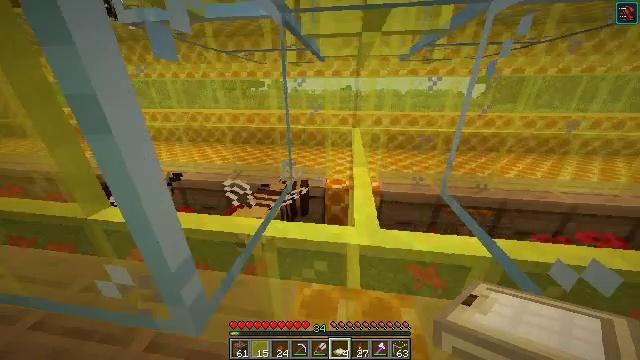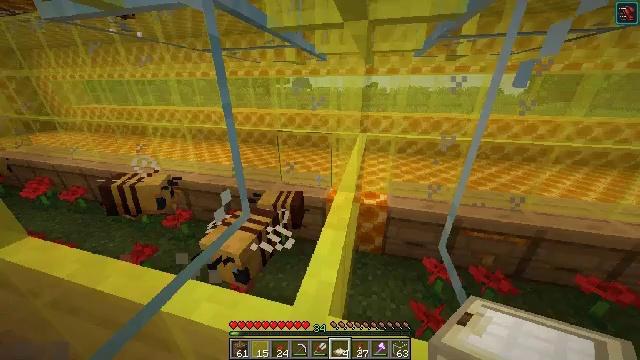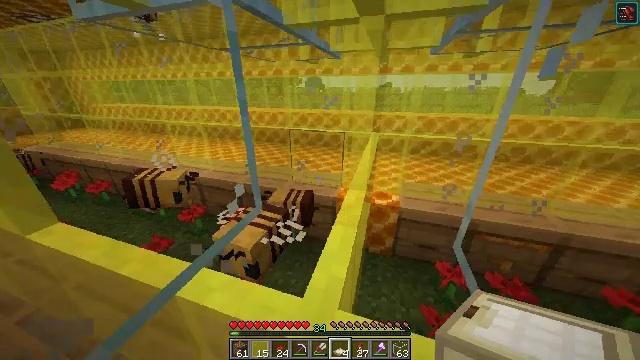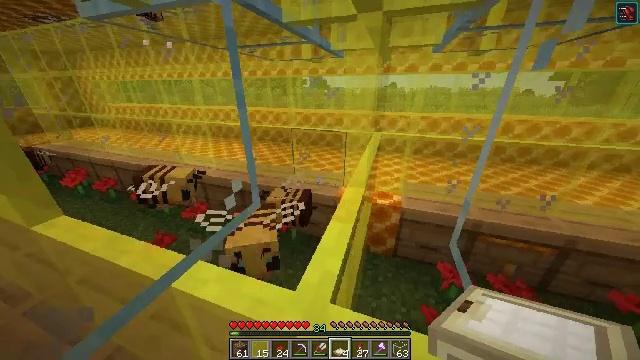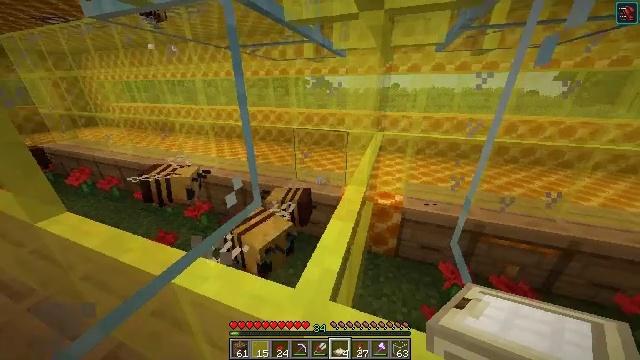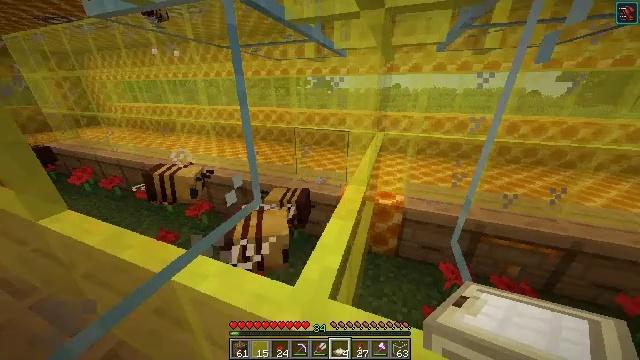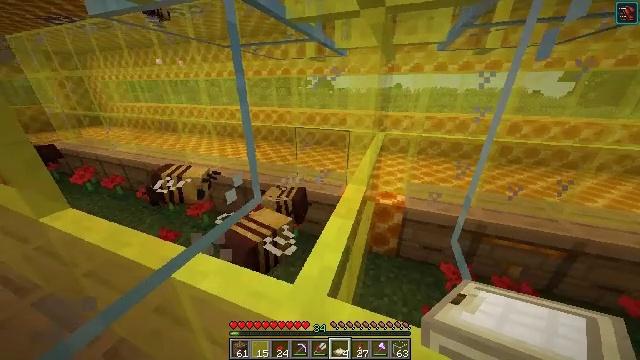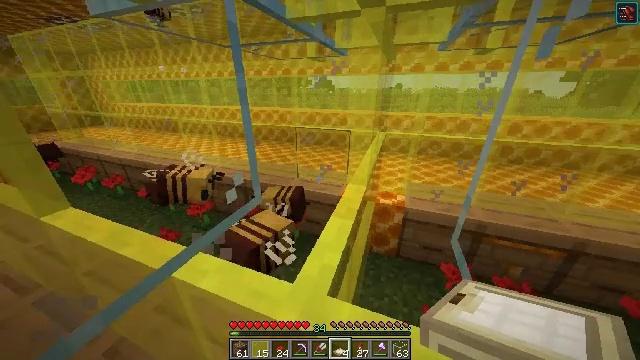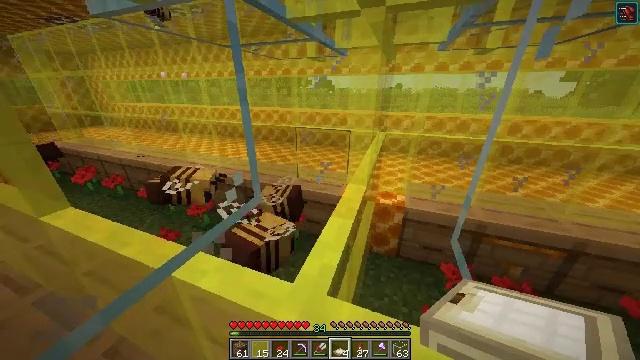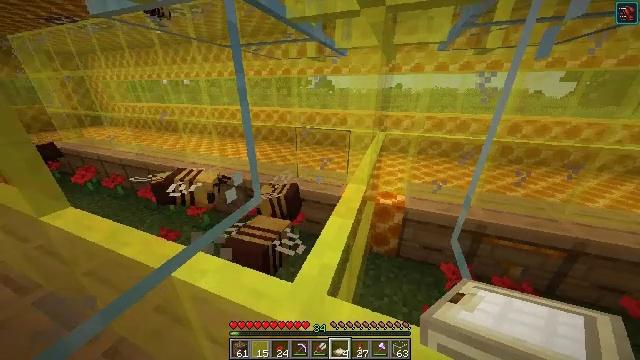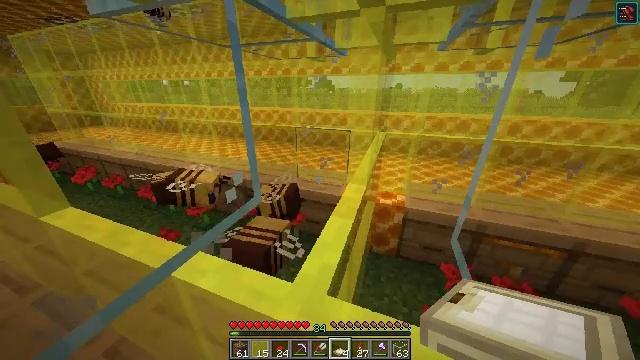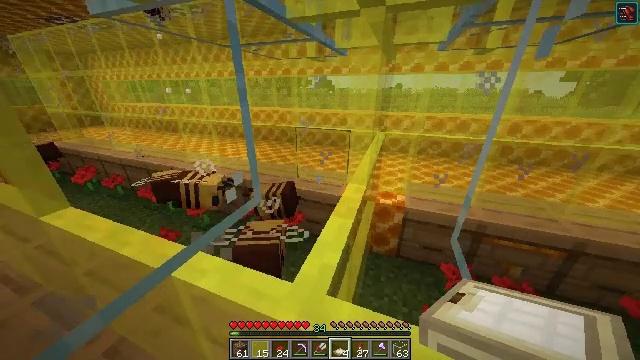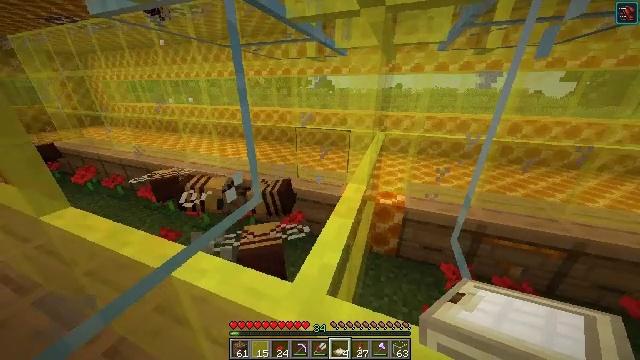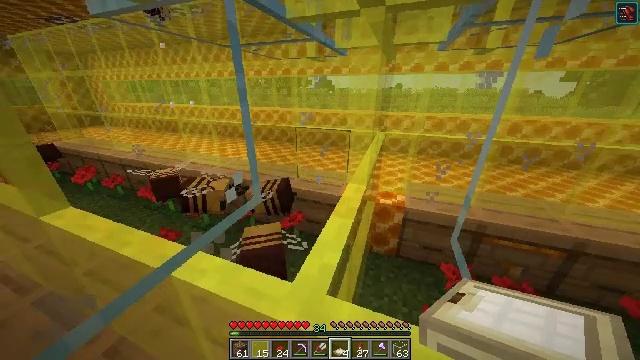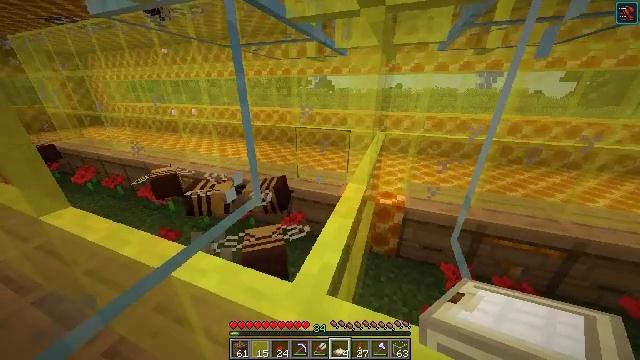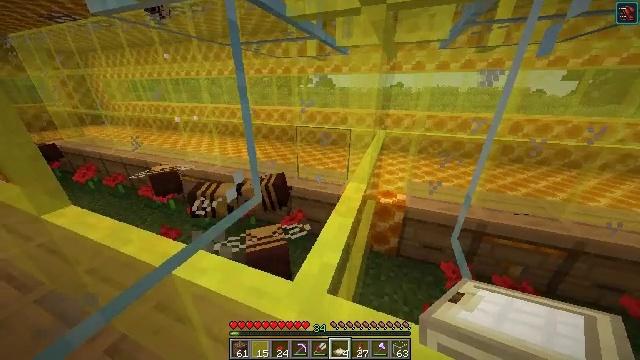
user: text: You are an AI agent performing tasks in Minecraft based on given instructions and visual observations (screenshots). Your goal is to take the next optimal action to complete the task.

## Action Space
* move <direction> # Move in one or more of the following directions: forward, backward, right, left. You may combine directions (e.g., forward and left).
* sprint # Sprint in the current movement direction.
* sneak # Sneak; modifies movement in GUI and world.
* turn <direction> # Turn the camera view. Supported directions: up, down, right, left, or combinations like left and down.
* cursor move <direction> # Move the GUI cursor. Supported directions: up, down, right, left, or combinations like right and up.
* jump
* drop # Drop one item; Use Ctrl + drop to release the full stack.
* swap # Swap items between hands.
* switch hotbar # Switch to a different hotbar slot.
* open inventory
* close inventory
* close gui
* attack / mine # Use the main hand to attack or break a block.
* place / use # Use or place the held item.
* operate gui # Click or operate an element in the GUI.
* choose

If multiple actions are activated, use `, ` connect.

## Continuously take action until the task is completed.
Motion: motion action
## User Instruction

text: Destroy the yellow stained glass pane to clear space.
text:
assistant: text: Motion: move forward and move right, turn left
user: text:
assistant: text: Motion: turn left
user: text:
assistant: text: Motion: turn left
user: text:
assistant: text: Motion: no_op
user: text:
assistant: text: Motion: no_op
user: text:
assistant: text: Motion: no_op
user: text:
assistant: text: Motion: no_op
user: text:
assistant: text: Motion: no_op
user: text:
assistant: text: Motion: no_op
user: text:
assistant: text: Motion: no_op
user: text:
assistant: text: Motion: no_op
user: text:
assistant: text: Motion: no_op
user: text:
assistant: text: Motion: no_op
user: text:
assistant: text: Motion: no_op
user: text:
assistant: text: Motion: no_op
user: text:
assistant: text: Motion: turn right and down
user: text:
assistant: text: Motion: move back, turn right and down
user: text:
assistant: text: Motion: move back, turn right and down
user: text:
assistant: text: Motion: move back, turn right
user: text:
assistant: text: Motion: turn right
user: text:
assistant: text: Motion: turn right
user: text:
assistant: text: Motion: no_op
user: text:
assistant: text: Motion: no_op
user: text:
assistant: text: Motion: no_op
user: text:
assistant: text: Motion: turn left
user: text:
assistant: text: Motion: turn left
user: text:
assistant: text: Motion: turn left
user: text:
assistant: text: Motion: turn left
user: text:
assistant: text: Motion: no_op
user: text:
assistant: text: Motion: no_op